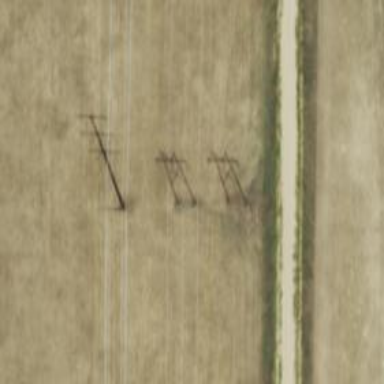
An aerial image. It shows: H-frame power tower with distinctive design.